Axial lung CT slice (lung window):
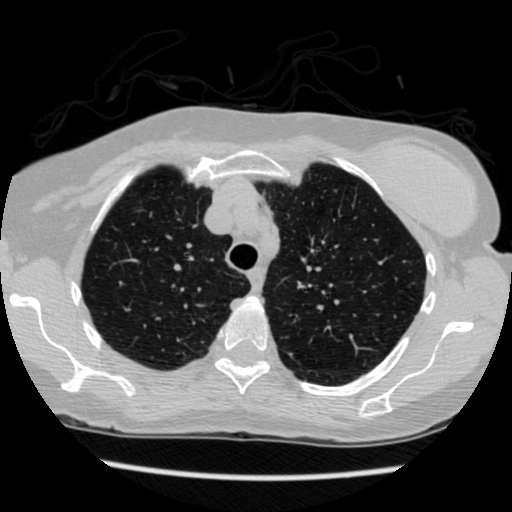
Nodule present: no